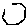
Label: hexagon